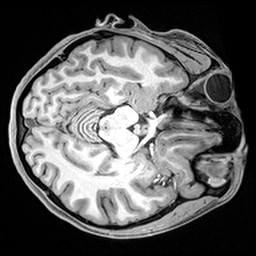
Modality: T1w
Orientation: axial
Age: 20
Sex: female
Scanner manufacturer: siemens
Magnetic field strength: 3 T
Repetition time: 2.4 s
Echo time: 0.0022 s